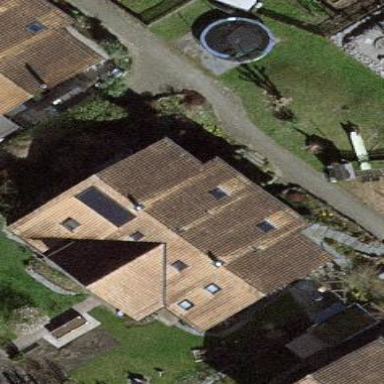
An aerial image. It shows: Building with gabled roof made of brown roof tiles. The roof is oriented along the structure of the building.